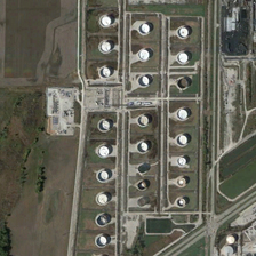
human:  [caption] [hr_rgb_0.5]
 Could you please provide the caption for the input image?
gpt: When round tanks are arranged in a neat and orderly way in this area.

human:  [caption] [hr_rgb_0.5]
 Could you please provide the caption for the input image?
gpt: When round tanks are neatly arranged in this area.

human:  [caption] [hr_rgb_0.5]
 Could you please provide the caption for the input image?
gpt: In this area, circular reservoirs are arranged in a neat and orderly manner.

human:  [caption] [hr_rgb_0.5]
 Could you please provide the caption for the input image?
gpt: When spherical tanks are arranged in an orderly manner in this area,

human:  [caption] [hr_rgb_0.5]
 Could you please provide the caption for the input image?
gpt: When round tanks are arranged in an orderly way in this area.